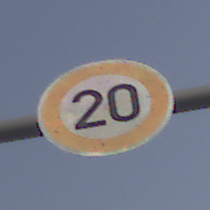
Verkehrszeichen: Geschwindigkeit20
Umgebung: Outdoor, Suburban
Tageszeit: SunriseSunset
Wetter: Clear
Licht: Natural
Jahreszeit: NotSpecified
Kontrast: LowContrast